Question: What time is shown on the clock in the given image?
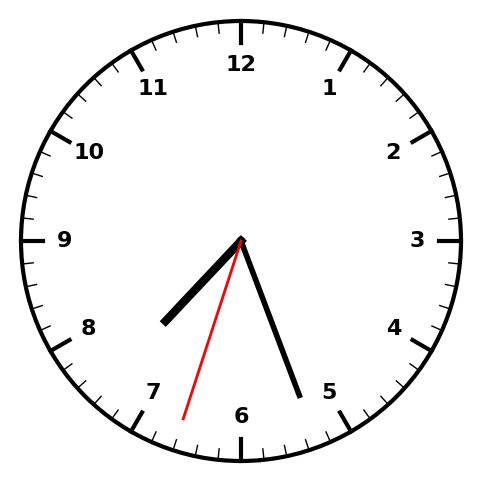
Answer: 07:26:33